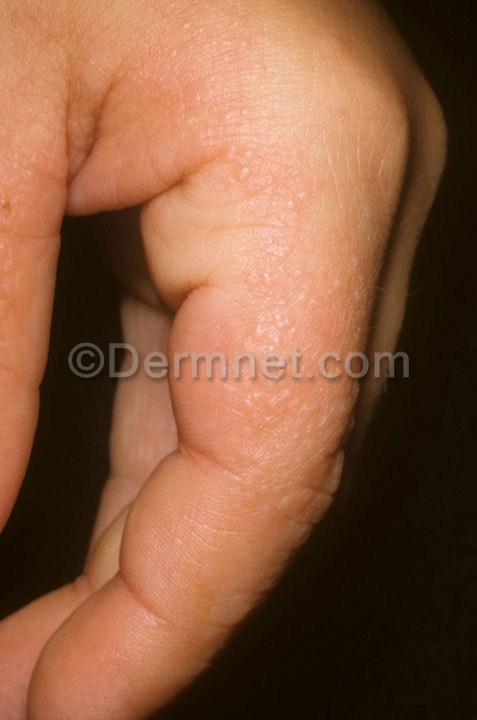
Disease: Tinea Ringworm Candidiasis and other Fungal Infections